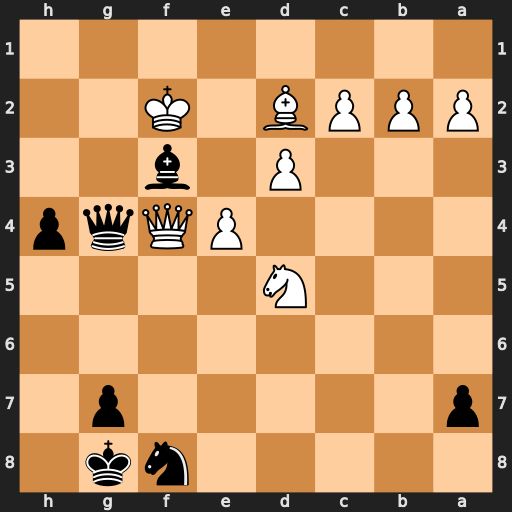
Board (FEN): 5nk1/p5p1/8/3N4/4PQqp/3P1b2/PPPB1K2/8
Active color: b
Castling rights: -
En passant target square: -
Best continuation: Qg2+ Ke3 Qe2+ Kd4 Ne6+ Kc3 Nxf4